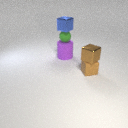
large purple rubber cylinder below small blue metal cube